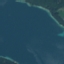
Land use / land cover: SeaLake